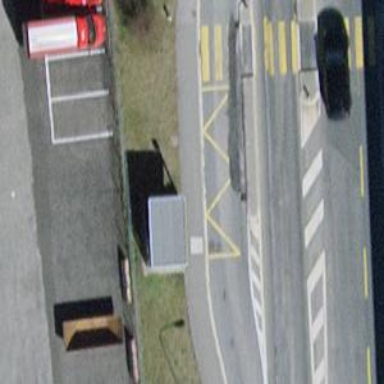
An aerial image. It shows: Bus stop with shelter. It is platform for public transport.